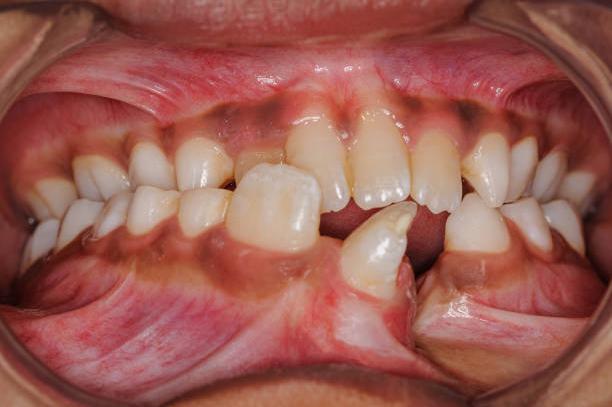
Condition: Gingivitis